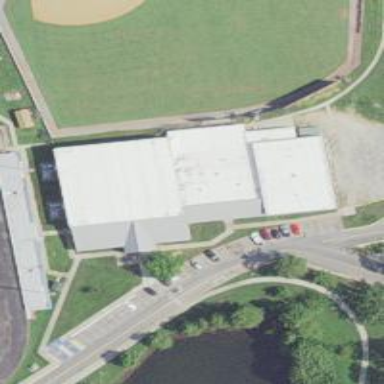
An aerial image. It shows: Description of stadium known as Steelman Field House and Basketball Arena.